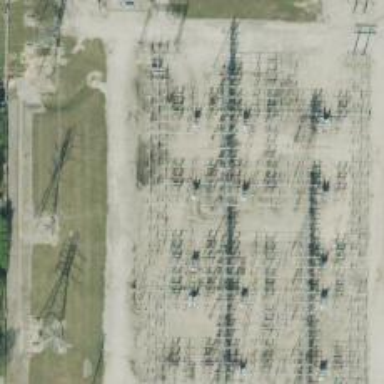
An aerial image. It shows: Switch for power supply.